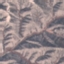
Land use / land cover class: HerbaceousVegetation